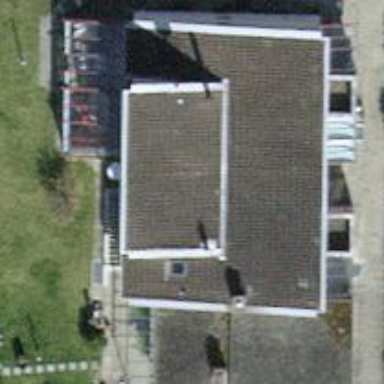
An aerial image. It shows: Semidetached house with skillion roof.